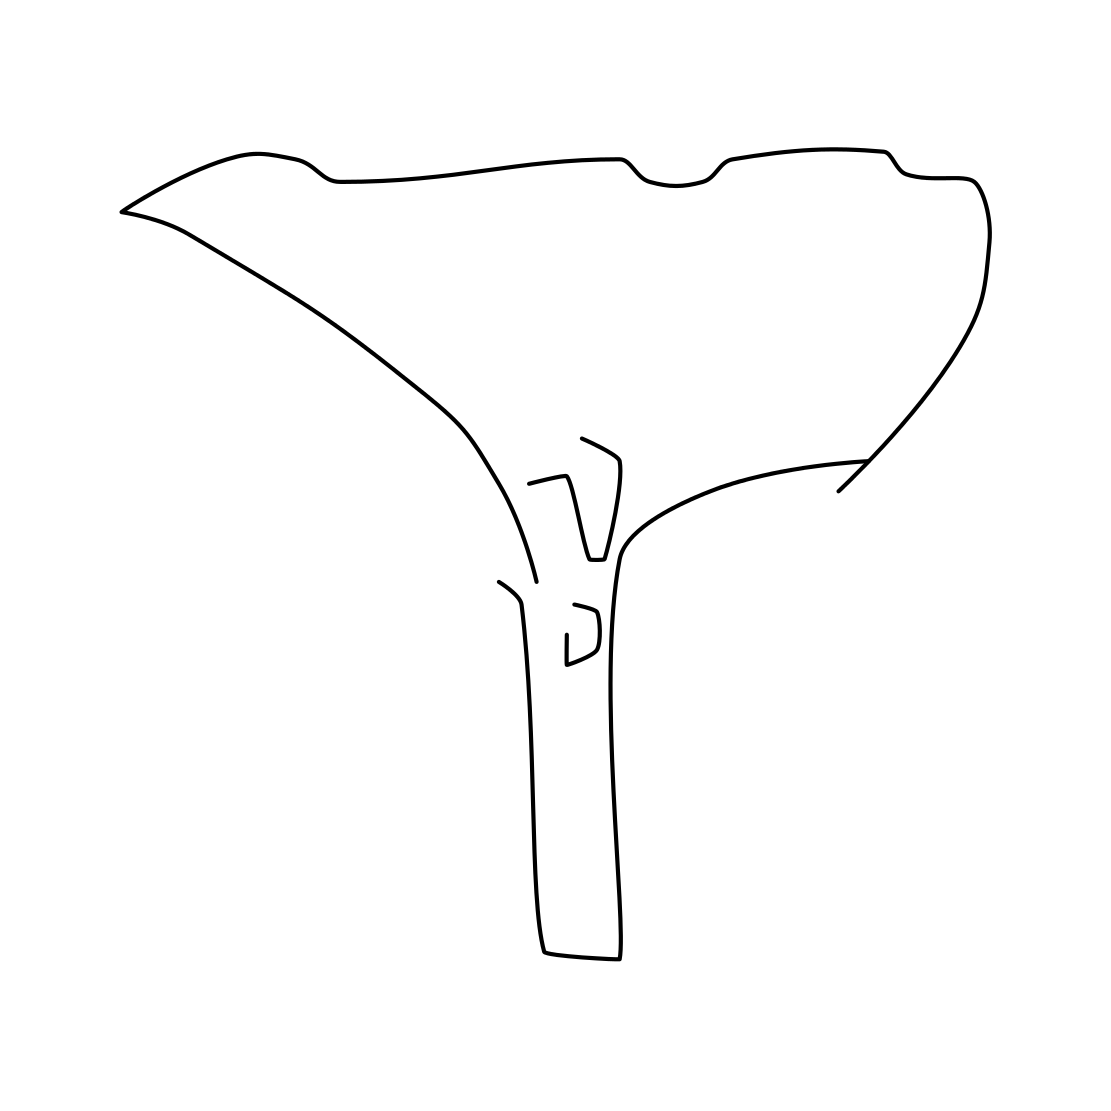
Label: bush